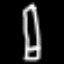
Label: pencil